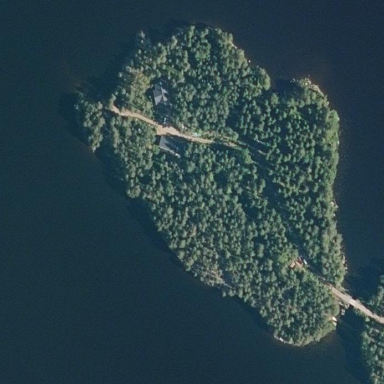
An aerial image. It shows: Island.